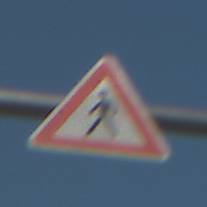
Verkehrszeichen: FussgaengerRechts
Umgebung: Outdoor, Suburban
Tageszeit: MorningAfternoon
Wetter: PartlyCloudy
Licht: Natural
Jahreszeit: NotSpecified
Kontrast: HighContrast